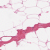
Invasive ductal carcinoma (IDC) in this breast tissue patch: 0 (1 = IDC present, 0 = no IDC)